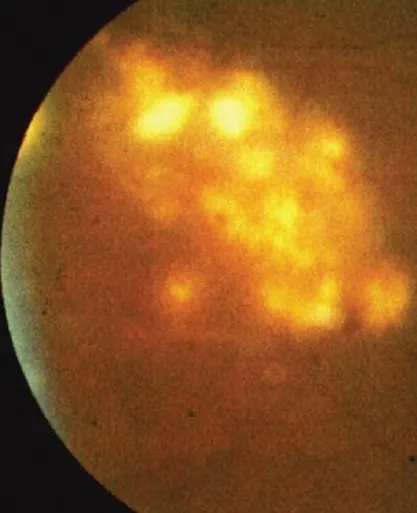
Fundoscopic photo demonstrating multiple chorioretinal lesions in the fundus periphery.
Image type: ophthalmic_imaging (fundus_photograph)